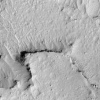
Atmospheric dust classification: not_dusty